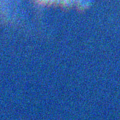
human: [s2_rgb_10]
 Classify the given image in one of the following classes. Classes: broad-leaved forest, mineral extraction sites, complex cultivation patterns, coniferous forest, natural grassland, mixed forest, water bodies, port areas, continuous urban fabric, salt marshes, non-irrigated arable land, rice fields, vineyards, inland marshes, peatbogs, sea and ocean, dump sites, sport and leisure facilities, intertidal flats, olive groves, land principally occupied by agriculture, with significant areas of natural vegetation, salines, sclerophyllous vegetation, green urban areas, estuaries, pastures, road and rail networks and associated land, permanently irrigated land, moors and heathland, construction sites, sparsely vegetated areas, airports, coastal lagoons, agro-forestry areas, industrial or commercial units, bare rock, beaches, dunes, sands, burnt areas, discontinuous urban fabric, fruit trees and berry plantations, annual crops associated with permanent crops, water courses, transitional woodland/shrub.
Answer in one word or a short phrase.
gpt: sea and ocean